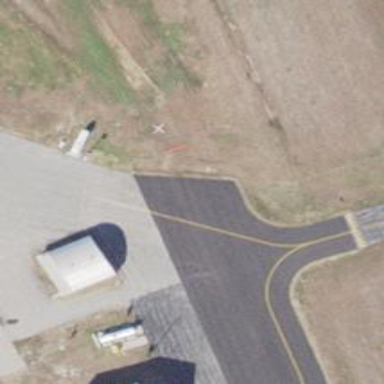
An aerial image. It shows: Image of taxiway at airport.